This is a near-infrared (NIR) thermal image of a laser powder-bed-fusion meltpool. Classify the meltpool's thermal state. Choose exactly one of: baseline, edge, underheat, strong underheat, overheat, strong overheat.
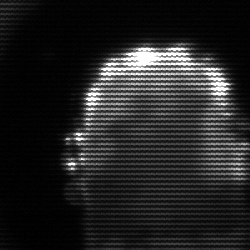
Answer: baseline